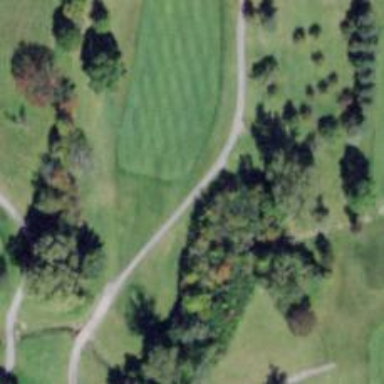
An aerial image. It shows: Golf cartpath that is also road path.